Question: I am converting someones Palm Pilot code into an Android application for them. This involves me using the NDK to read from one of their already built libraries. For this, I need to create several new functions.
'''
void __stdcall FreeRelay(void){
RelayAPI_DataValid=0;
RelayAPI_SetBaud=0;
RelayAPI_get=0;
RelayAPI_put=0;
RelayAPI_flush=0;
RelayAPI_delay=0;
RelayAPI_initilized=0;
}
void Java_my_MainMenu_FreeRelayJava( JNIEnv * env, jobject this ) {
RelayAPI_DataValid = 0;
RelayAPI_SetBaud = 0;
RelayAPI_get = 0;
RelayAPI_put = 0;
RelayAPI_flush = 0;
RelayAPI_delay = 0;
RelayAPI_initilized = 0;
}
'''
Now, my error is in the last line of the second method. I had originall had it spelled 'RelayAPI_initialized', I know that thats correct, but I'm not going through the trouble of changing all of this C code for the typo. I'll make my function fit with the old code. Anyway, I tried 'ndk-build' and got this.

Now in between those separate 'ndk-build' calls, I fixed the error. But it still is telling me in line 615 there is an error dealing with 'RelayAPI_initialized' but its NOT THERE. I don't know whats going on, and I really know very little about C. I saved my files with the updated information then called 'ndk-build'. WHAT AM I MISSING?
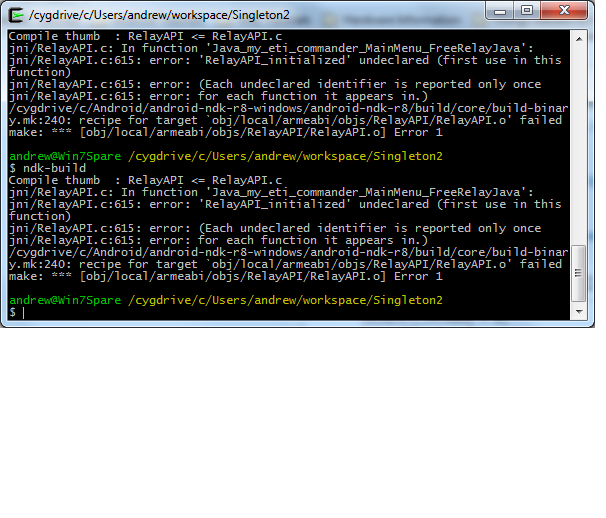
Answer: do a clean of your build. so the party built stuff is deleted and you get a full rebuild.